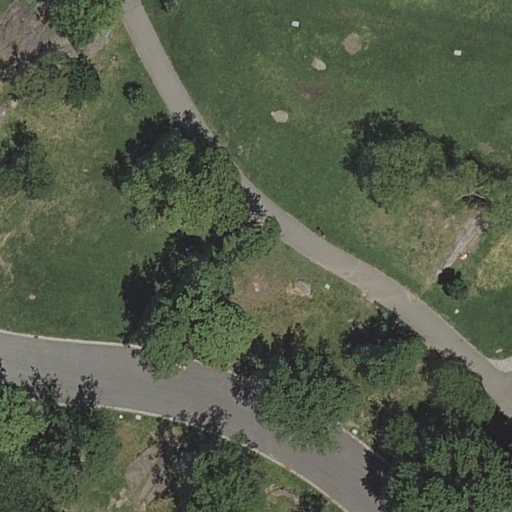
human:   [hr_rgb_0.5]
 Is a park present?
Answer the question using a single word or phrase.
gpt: yes

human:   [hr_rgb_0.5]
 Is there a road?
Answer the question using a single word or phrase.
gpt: yes

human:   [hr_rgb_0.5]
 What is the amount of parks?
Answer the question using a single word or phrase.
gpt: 1

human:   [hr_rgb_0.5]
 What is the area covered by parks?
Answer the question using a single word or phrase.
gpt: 10633m2

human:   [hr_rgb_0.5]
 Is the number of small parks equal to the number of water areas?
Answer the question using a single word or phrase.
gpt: yes

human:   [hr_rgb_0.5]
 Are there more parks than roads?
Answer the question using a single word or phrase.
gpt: no

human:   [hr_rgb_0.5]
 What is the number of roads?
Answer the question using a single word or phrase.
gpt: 2

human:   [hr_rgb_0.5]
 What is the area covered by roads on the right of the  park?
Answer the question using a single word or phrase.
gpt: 0m2

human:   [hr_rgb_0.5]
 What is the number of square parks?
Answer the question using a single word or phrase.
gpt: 0

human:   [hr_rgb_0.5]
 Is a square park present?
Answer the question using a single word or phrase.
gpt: no

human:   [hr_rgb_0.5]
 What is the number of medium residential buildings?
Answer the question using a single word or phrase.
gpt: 0

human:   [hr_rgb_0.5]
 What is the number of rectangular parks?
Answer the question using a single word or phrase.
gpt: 1

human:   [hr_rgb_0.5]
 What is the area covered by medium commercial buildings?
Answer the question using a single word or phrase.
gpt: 0m2

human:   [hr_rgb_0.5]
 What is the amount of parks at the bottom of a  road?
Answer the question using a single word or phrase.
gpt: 0

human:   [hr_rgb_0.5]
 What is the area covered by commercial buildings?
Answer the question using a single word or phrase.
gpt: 0m2

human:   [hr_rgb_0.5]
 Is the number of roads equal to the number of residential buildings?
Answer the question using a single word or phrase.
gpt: no

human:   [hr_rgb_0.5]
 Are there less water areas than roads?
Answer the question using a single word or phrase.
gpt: yes

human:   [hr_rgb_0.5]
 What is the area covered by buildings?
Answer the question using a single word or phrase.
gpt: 0m2

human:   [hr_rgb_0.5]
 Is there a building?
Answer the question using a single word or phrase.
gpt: no

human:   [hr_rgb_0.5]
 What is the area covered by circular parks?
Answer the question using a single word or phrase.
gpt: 0m2

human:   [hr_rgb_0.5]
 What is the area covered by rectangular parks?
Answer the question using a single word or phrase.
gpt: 10633m2

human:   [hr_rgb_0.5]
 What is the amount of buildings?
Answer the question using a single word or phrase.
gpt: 0

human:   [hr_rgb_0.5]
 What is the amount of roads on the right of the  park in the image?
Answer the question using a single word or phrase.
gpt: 2

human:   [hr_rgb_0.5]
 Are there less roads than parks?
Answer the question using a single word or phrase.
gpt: no

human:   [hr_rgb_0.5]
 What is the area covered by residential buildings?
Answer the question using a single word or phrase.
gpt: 0m2

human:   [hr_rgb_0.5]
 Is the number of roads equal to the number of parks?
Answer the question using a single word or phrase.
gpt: no

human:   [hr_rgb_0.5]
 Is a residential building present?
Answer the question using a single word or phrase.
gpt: no

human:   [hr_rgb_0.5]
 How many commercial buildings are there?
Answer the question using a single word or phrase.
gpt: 0

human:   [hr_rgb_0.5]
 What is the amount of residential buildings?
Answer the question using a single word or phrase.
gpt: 0

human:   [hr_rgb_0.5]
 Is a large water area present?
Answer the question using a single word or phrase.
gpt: no

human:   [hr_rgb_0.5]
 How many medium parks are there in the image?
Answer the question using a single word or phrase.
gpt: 0

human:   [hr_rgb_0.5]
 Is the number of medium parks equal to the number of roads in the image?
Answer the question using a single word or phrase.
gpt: no

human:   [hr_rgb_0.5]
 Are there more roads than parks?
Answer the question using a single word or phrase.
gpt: yes

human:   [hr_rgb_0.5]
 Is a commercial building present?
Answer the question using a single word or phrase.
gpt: no

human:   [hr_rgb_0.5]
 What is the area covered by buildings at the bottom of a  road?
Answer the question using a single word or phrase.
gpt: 0m2

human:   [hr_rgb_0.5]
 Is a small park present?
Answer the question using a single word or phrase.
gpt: no

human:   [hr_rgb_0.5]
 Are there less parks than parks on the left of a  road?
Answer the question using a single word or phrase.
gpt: no

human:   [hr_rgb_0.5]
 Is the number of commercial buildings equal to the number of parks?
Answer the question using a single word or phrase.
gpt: no

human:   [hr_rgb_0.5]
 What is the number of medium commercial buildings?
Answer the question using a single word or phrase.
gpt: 0

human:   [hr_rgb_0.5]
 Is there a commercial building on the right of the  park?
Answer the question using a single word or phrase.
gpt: no

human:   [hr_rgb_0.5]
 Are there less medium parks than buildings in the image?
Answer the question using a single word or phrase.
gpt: no

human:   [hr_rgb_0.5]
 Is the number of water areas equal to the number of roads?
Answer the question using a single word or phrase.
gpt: no

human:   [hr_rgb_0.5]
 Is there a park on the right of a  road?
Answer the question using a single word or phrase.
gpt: no

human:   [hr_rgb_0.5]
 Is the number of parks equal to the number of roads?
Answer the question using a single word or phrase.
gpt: no

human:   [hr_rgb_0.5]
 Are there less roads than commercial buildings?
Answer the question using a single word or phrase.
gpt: no

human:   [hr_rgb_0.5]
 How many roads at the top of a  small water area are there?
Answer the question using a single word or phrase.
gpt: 0

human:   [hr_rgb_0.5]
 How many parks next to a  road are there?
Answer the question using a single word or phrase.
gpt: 1

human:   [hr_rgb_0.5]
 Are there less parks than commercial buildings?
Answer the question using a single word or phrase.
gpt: no

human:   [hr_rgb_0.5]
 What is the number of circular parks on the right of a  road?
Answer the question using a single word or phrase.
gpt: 0

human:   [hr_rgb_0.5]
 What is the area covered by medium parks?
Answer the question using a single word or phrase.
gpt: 0m2

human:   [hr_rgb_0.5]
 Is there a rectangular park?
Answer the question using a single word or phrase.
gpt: yes

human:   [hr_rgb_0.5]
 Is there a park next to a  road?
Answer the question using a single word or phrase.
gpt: yes

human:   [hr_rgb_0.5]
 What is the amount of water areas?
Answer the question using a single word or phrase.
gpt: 0

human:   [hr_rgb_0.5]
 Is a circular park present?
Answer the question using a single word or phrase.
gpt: no

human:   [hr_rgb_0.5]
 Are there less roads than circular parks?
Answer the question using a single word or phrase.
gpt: no

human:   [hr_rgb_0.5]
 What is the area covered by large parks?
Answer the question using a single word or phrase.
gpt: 10633m2

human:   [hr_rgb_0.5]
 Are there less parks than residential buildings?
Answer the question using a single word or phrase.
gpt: no

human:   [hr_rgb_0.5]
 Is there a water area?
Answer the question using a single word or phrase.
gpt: no

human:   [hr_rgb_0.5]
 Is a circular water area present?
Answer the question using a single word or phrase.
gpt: no

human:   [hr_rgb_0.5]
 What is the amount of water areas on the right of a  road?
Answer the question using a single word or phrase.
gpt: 0

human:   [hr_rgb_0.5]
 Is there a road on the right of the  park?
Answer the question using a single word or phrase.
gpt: yes

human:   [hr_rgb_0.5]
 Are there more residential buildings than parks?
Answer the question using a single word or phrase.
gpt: no

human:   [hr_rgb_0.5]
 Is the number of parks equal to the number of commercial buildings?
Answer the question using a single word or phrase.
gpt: no

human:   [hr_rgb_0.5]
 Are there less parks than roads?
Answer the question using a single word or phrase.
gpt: yes